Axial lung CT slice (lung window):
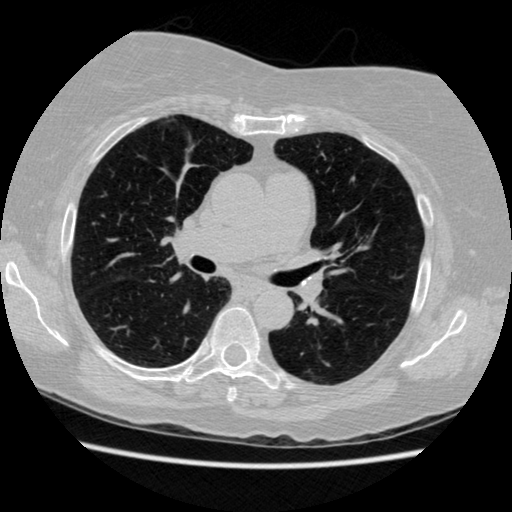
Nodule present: no